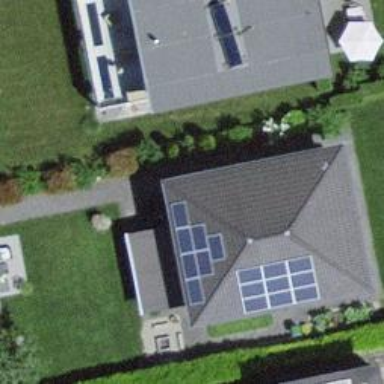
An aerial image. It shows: Solar photovoltaic panel generator.